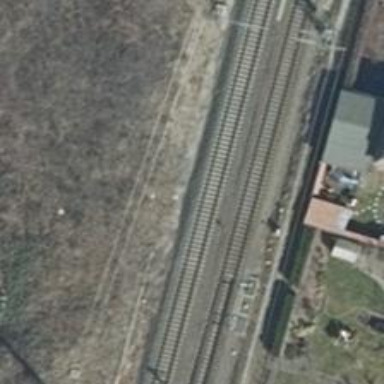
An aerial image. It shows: Railway signal.